Interaction volume radius: 10 \u00c5
Interaction volume height: 10 \u00c5
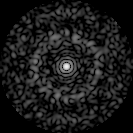
Disorder parameter: 0.8253